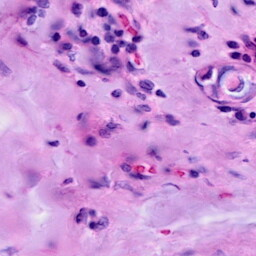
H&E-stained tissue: Breast